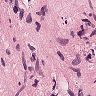
Metastatic tissue present: no